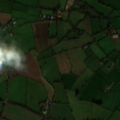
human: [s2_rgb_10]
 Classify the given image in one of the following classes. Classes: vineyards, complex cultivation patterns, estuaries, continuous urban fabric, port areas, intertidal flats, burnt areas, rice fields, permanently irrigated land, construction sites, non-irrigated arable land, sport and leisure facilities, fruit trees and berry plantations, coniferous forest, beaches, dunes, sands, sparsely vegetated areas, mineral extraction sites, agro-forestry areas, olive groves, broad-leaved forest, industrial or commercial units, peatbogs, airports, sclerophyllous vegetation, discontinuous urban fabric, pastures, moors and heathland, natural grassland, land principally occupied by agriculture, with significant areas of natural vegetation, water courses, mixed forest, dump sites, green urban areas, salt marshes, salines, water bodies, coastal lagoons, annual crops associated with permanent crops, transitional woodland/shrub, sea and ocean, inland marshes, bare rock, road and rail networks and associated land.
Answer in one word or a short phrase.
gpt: non-irrigated arable land, pastures